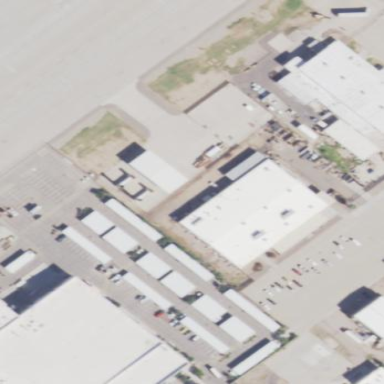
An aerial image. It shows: Industrial building.